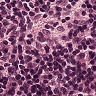
Metastatic tissue present: no